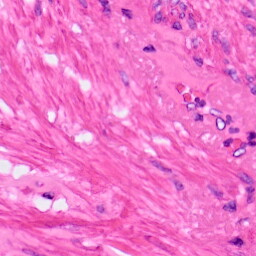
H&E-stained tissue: Lung